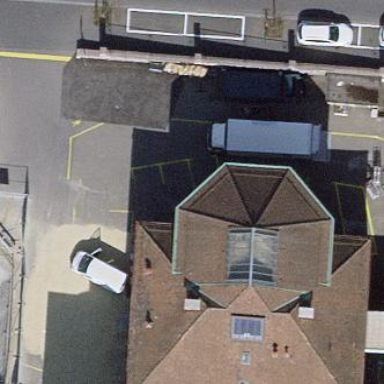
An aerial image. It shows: Hospital building.